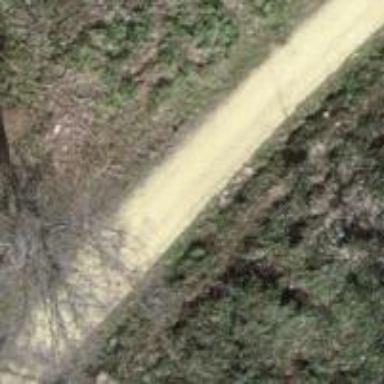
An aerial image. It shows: Gravel track with grade3 tracktype.